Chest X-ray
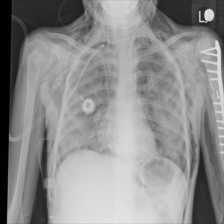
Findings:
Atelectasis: positive
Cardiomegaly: negative
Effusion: negative
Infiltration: negative
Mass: negative
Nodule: negative
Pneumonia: negative
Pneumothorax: positive
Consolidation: negative
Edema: negative
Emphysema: positive
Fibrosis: negative
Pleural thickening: negative
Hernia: negative